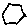
Label: hexagon